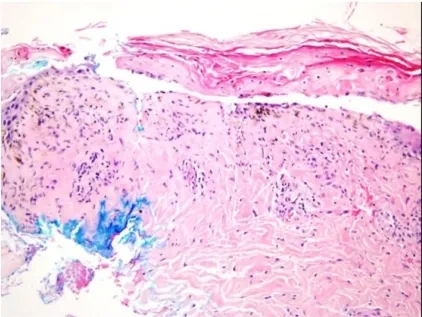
Histopathological examination of the skin biopsy. The black arrows illustrate the pan epidermal necrosis and the red arrows demonstrate the separation of the epidermis from the dermis.
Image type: pathology (h&e)